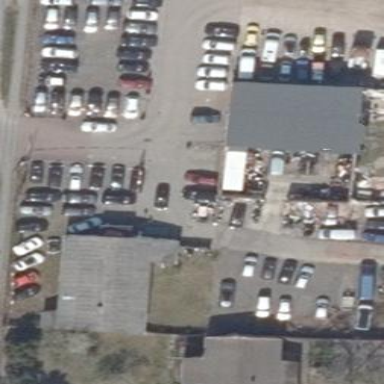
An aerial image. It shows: Commercial building housing car shop.